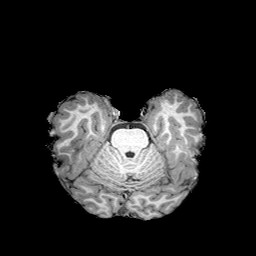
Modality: T1w
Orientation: coronal
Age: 20
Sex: female
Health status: healthy